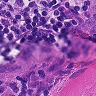
Metastatic tissue present: yes